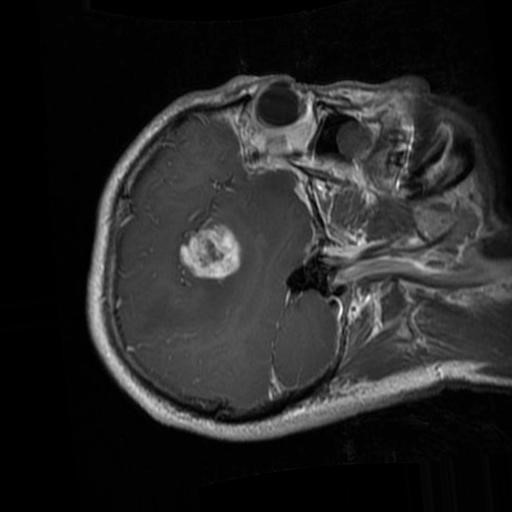
Label: brain_glioma